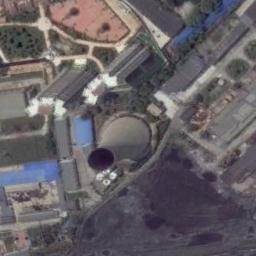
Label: thermal_power_station